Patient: sex M, age 69
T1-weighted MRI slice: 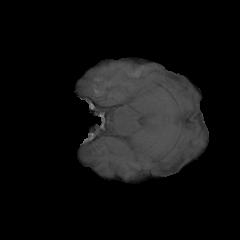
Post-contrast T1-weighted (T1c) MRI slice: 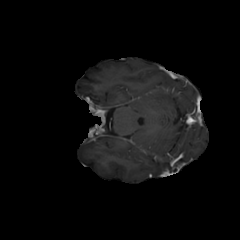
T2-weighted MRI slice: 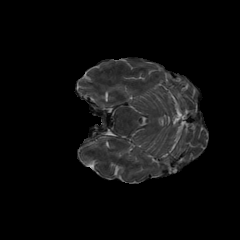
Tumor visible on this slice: no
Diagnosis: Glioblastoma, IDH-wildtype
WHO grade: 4